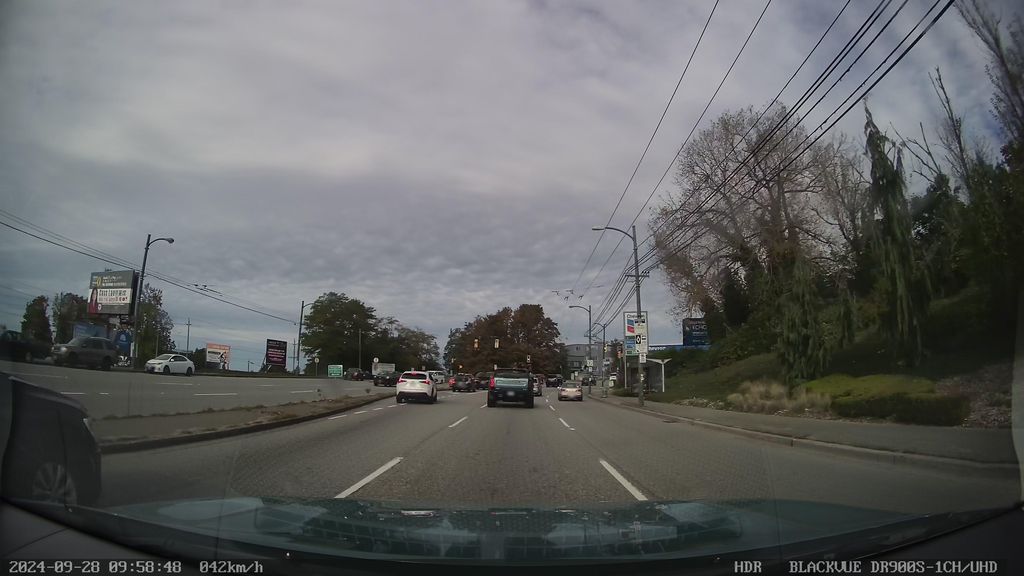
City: vancouver